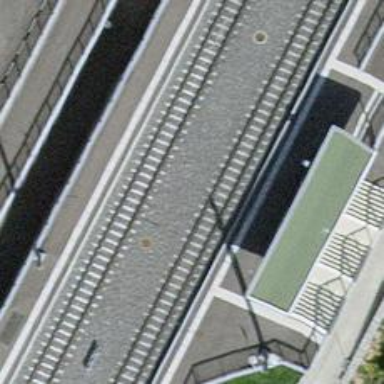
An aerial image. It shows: Railway station.